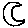
Label: moon